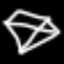
Label: diamond